Question: By that, i mean if a String contains tags like '<br></br>' they must be converted to '
'.
I tried this:
'''
String formatted = android.text.Html.fromHtml(nonFormatted).toString();
'''
But this seems to just remove all the HTML tags.
'''
String nonFormatted = "<ul><li>Android v4.0 (Ice Cream Sandwich) OS<\/li><li>2 MP Primary Camera<\/li><li>3-inch TFT Capacitive Touchscreen<\/li><li>850 MHz Processor<\/li><li>QWERTY Keypad<\/li><li>FM Radio<\/li><li>Wi-Fi Enabled<\/li><li>Expandable Storage Capacity of 32 GB<\/li><\/ul>";
'''
'''
String formatted = Android v4.0 (Ice Cream Sandwich) OS2 MP Primary Camera3-inch TFT Capacitive Touchscreen850 MHz ProcessorQWERTY KeypadFM RadioWi-Fi EnabledExpandable Storage Capacity of 32 GB
'''
But on the website it looks like this:

I want my java String to be like the one in the image, instead of bullets, a new line character.
Thank You
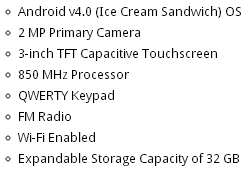
Answer: Because Html.fromHtml(string) just support some html tags like: br p div em b strong a u sup sub... but it doesn't support ul, li tags so you can try to display these tags using 'WebView or TagHandler'. "'TagHanlder is notified when HTML tags are encountered that the parser does not know how to interpret'".These links will show you how to do that:
<URL>
<URL>